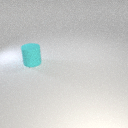
large cyan rubber cylinder